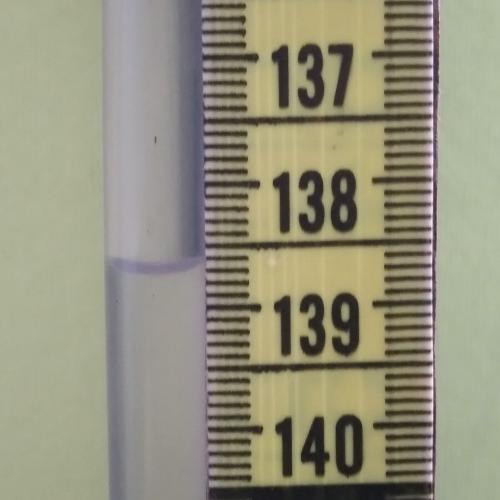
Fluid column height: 138.7 cm